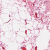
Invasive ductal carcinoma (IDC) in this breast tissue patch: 0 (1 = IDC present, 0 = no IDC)